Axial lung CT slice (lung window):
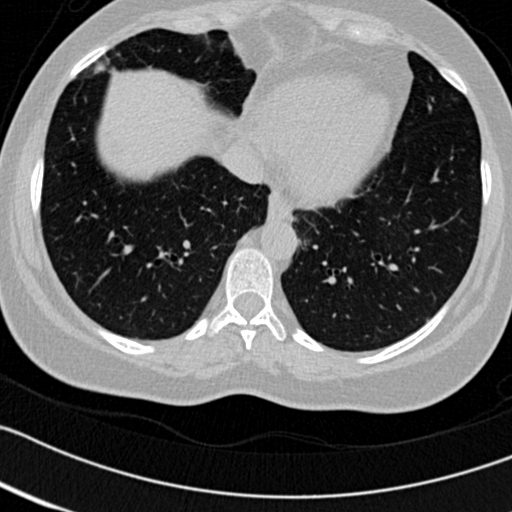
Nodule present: no